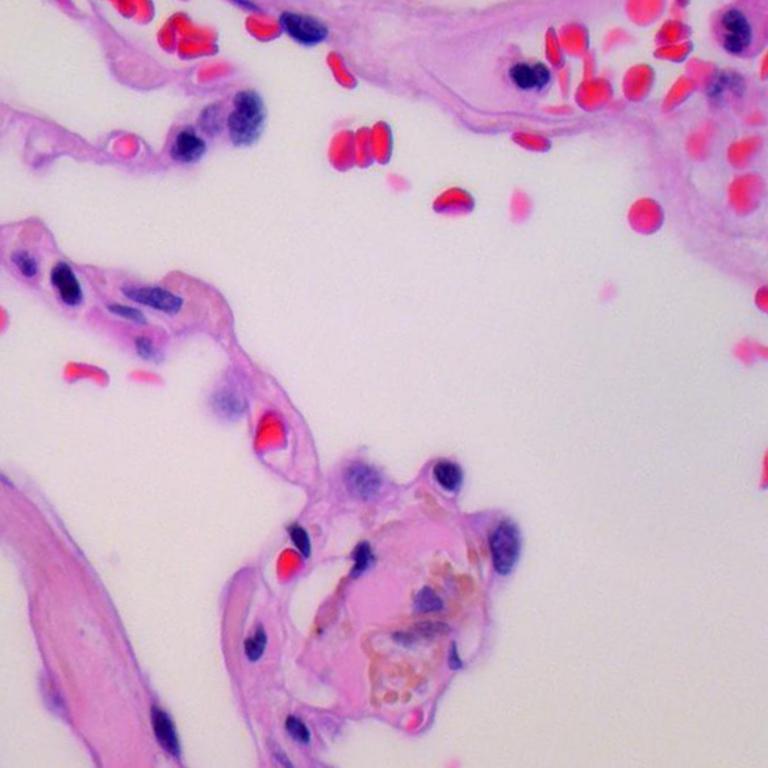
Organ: lung
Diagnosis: benign